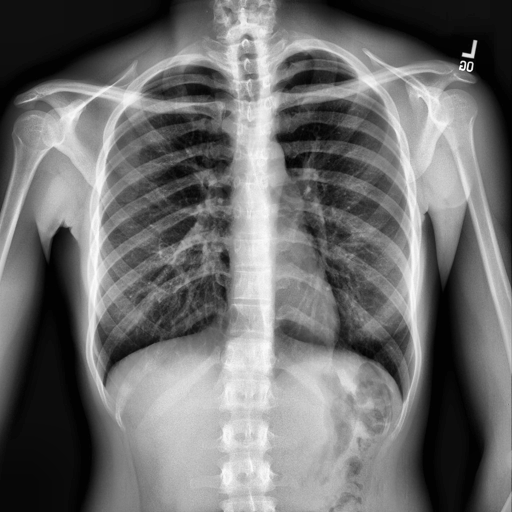
Finding: NORMAL